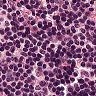
Metastatic tissue present: no